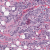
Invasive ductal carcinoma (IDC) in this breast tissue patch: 1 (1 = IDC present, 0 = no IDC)